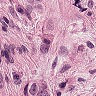
Metastatic tissue present: yes